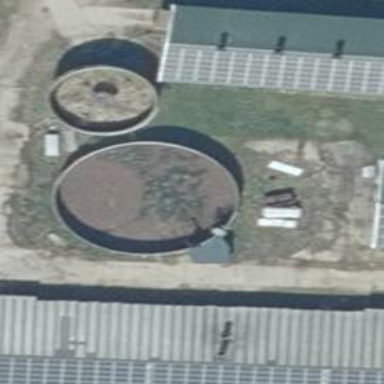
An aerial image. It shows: Storage tank with man-made structure.